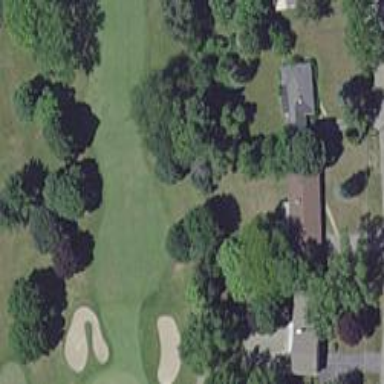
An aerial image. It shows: View of golf hole.